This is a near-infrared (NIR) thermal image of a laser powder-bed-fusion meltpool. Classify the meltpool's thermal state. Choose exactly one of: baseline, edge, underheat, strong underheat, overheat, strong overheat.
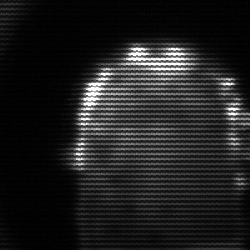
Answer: baseline